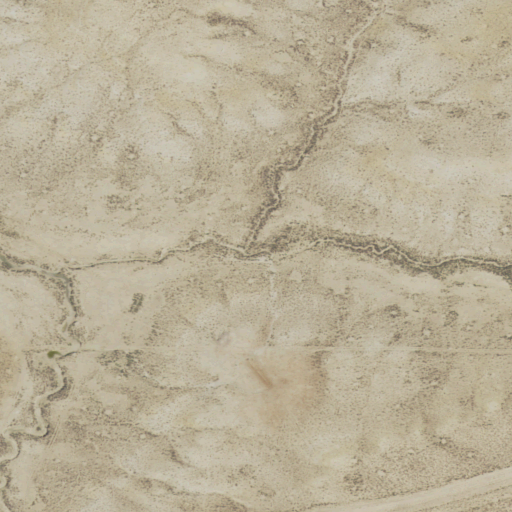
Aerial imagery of valley in Wyoming named Jensen Wash containing only shrub